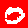
Digit: 0